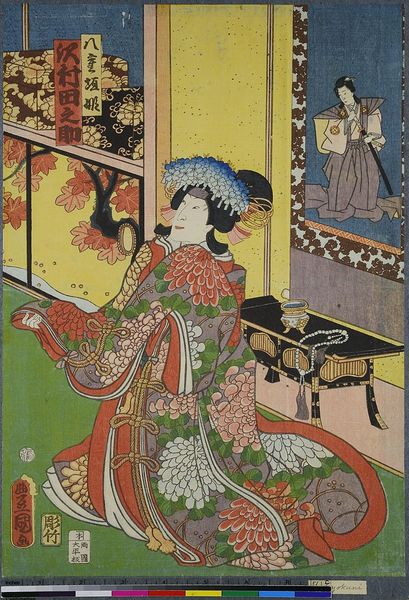
Titel: Die Schauspieler Sawamura Tanosuke III als Yaegaki-hime, Nakamura Shikan IV als Takeda Katsuyori und Azuma Ichinojo I als Koshimoto Nureginu in dem Stück Honcho Nijushiko
Künstler: Utagawa Kunisada
Standort: Hamburg
Institution: Museum für Kunst und Gewerbe Hamburg
Schlagwörter: bunt, tisch, zeichnung, dame, rot, alt, gold, theater, farbig, holzschnitt, japan, kaiser, paravent, japanisch, blumenmuster, asien, druckgraphik, druckgrafik, chinesisch, zeit, schauspieler, farbholzschnitt, schauspielerin, wandschirm, kimono, kabuki, edo, reproduktionen, 19. jahrhundert, druckerzeugnisse, koreanisch, gold+, theateraufführung, ukiyo, japanis